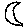
Label: moon